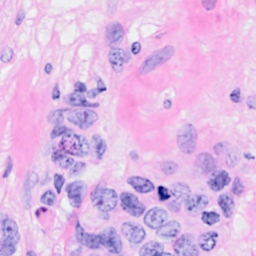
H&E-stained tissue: Breast